Question: I can fill Username/E-Mail and password but I can't click on a checkbox for personal security.
I have marked the problematic checkbox here:

Website: <URL>
Below is what i have tried so far:
'''
from xml.etree.ElementPath import xpath_tokenizer
from selenium import webdriver
import requests
from selenium.webdriver.common.keys import Keys
import time
import random
def start():
driver = webdriver.Chrome()
driver.implicitly_wait(3)
driver.get ('https://www.trendyol.com/uyelik')
input('Harf gir.')
mail = driver.find_element("xpath",'//*[@id="register-email"]')
mail.send_keys("emrah.gumruk@gmail.com")
time.sleep(0.5)
password = driver.find_element("xpath",'//*[@id="register-password-input"]')
time.sleep(0.5)
password.send_keys("Emrah6161")
male = driver.find_element ("xpath",'//*[@id="login-register"]/div[3]/div[1]/form/div[3]/div/button[2]')
male.click()
time.sleep(0.5)
c1=driver.find_element ("xpath",'//*[@id="login-register"]/div[3]/div[1]/form/div[5]/div/div[1]/div/svg')
c2=driver.find_element ("xpath",'//*[@id="login-register"]/div[3]/div[1]/form/div[6]/div/div[1]/div/svg')
time.sleep(0.5)
c1.click()
c2.click()
time.sleep(0.5)
onay=driver.find_element ("xpath",'//*[@id="login-register"]/div[3]/div[1]/form/button')
onay.click()
time.sleep(20)
start()
'''
I tryed copying div's xpath and used click function but its not working.
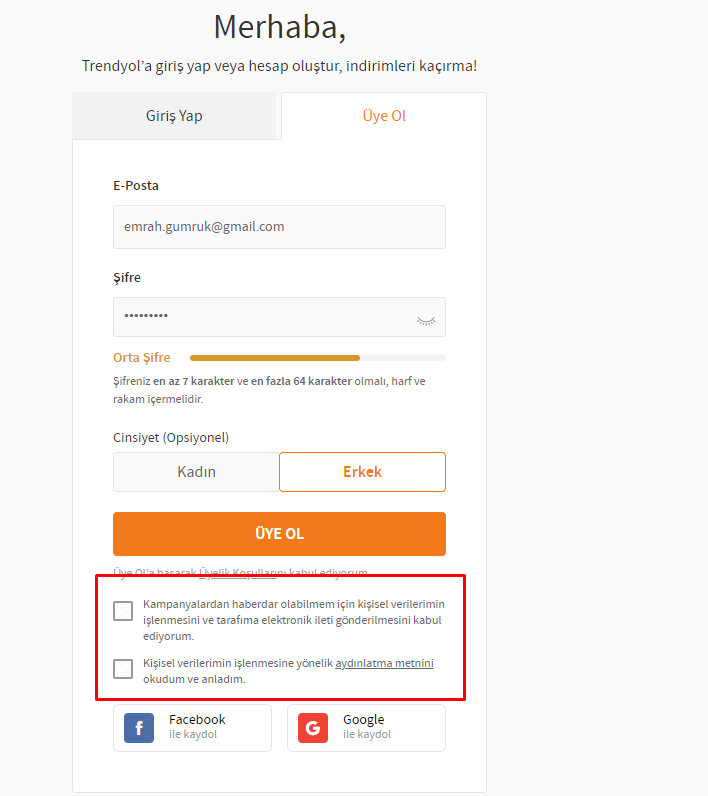
Answer: To click on the element related to you need to induce <URL>:
- Using :'''
driver.get('https://www.trendyol.com/uyelik')
WebDriverWait(driver, 20).until(EC.element_to_be_clickable((By.CSS_SELECTOR, "button#onetrust-accept-btn-handler"))).click()
driver.find_element(By.CSS_SELECTOR, "div[name='marketing-email'] +svg.ty-check").click()
'''
- Using :'''
driver.get('https://www.trendyol.com/uyelik')
WebDriverWait(driver, 20).until(EC.element_to_be_clickable((By.XPATH, "//button[@id='onetrust-accept-btn-handler']"))).click()
driver.find_element(By.XPATH, "//div[@name='marketing-email']//following::*[local-name()='svg' and @class='ty-check']").click()
'''
- : You have to add the following imports :'''
from selenium.webdriver.support.ui import WebDriverWait
from selenium.webdriver.common.by import By
from selenium.webdriver.support import expected_conditions as EC
'''
- Browser snapshot: